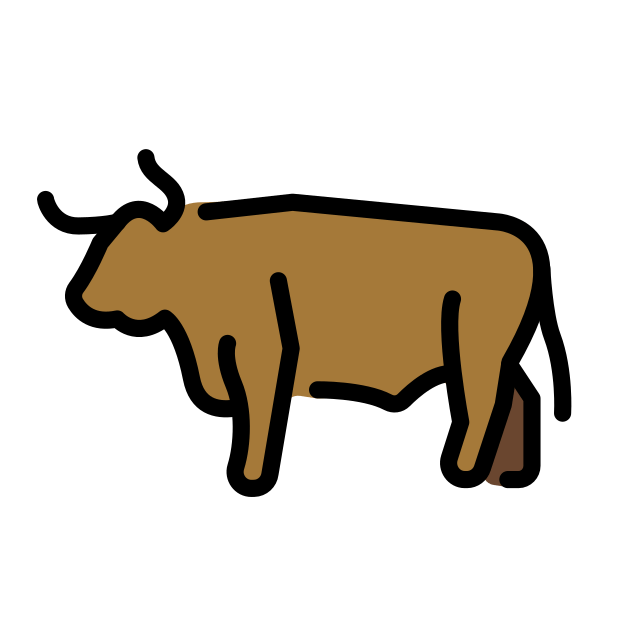
Emoji: 🐂
Name: ox
Unicode: 0x1f402